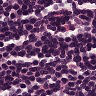
Metastatic tissue present: no